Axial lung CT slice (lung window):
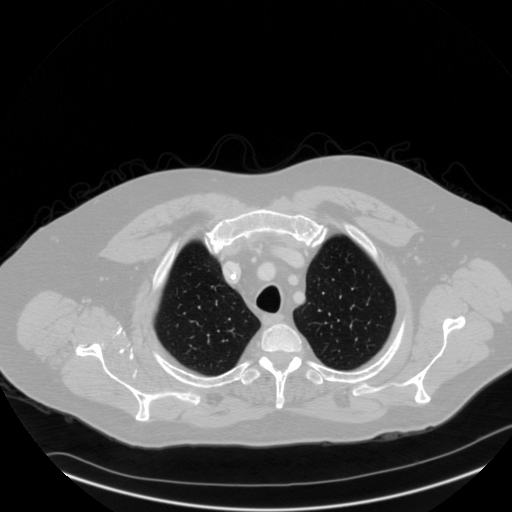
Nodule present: no